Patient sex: M
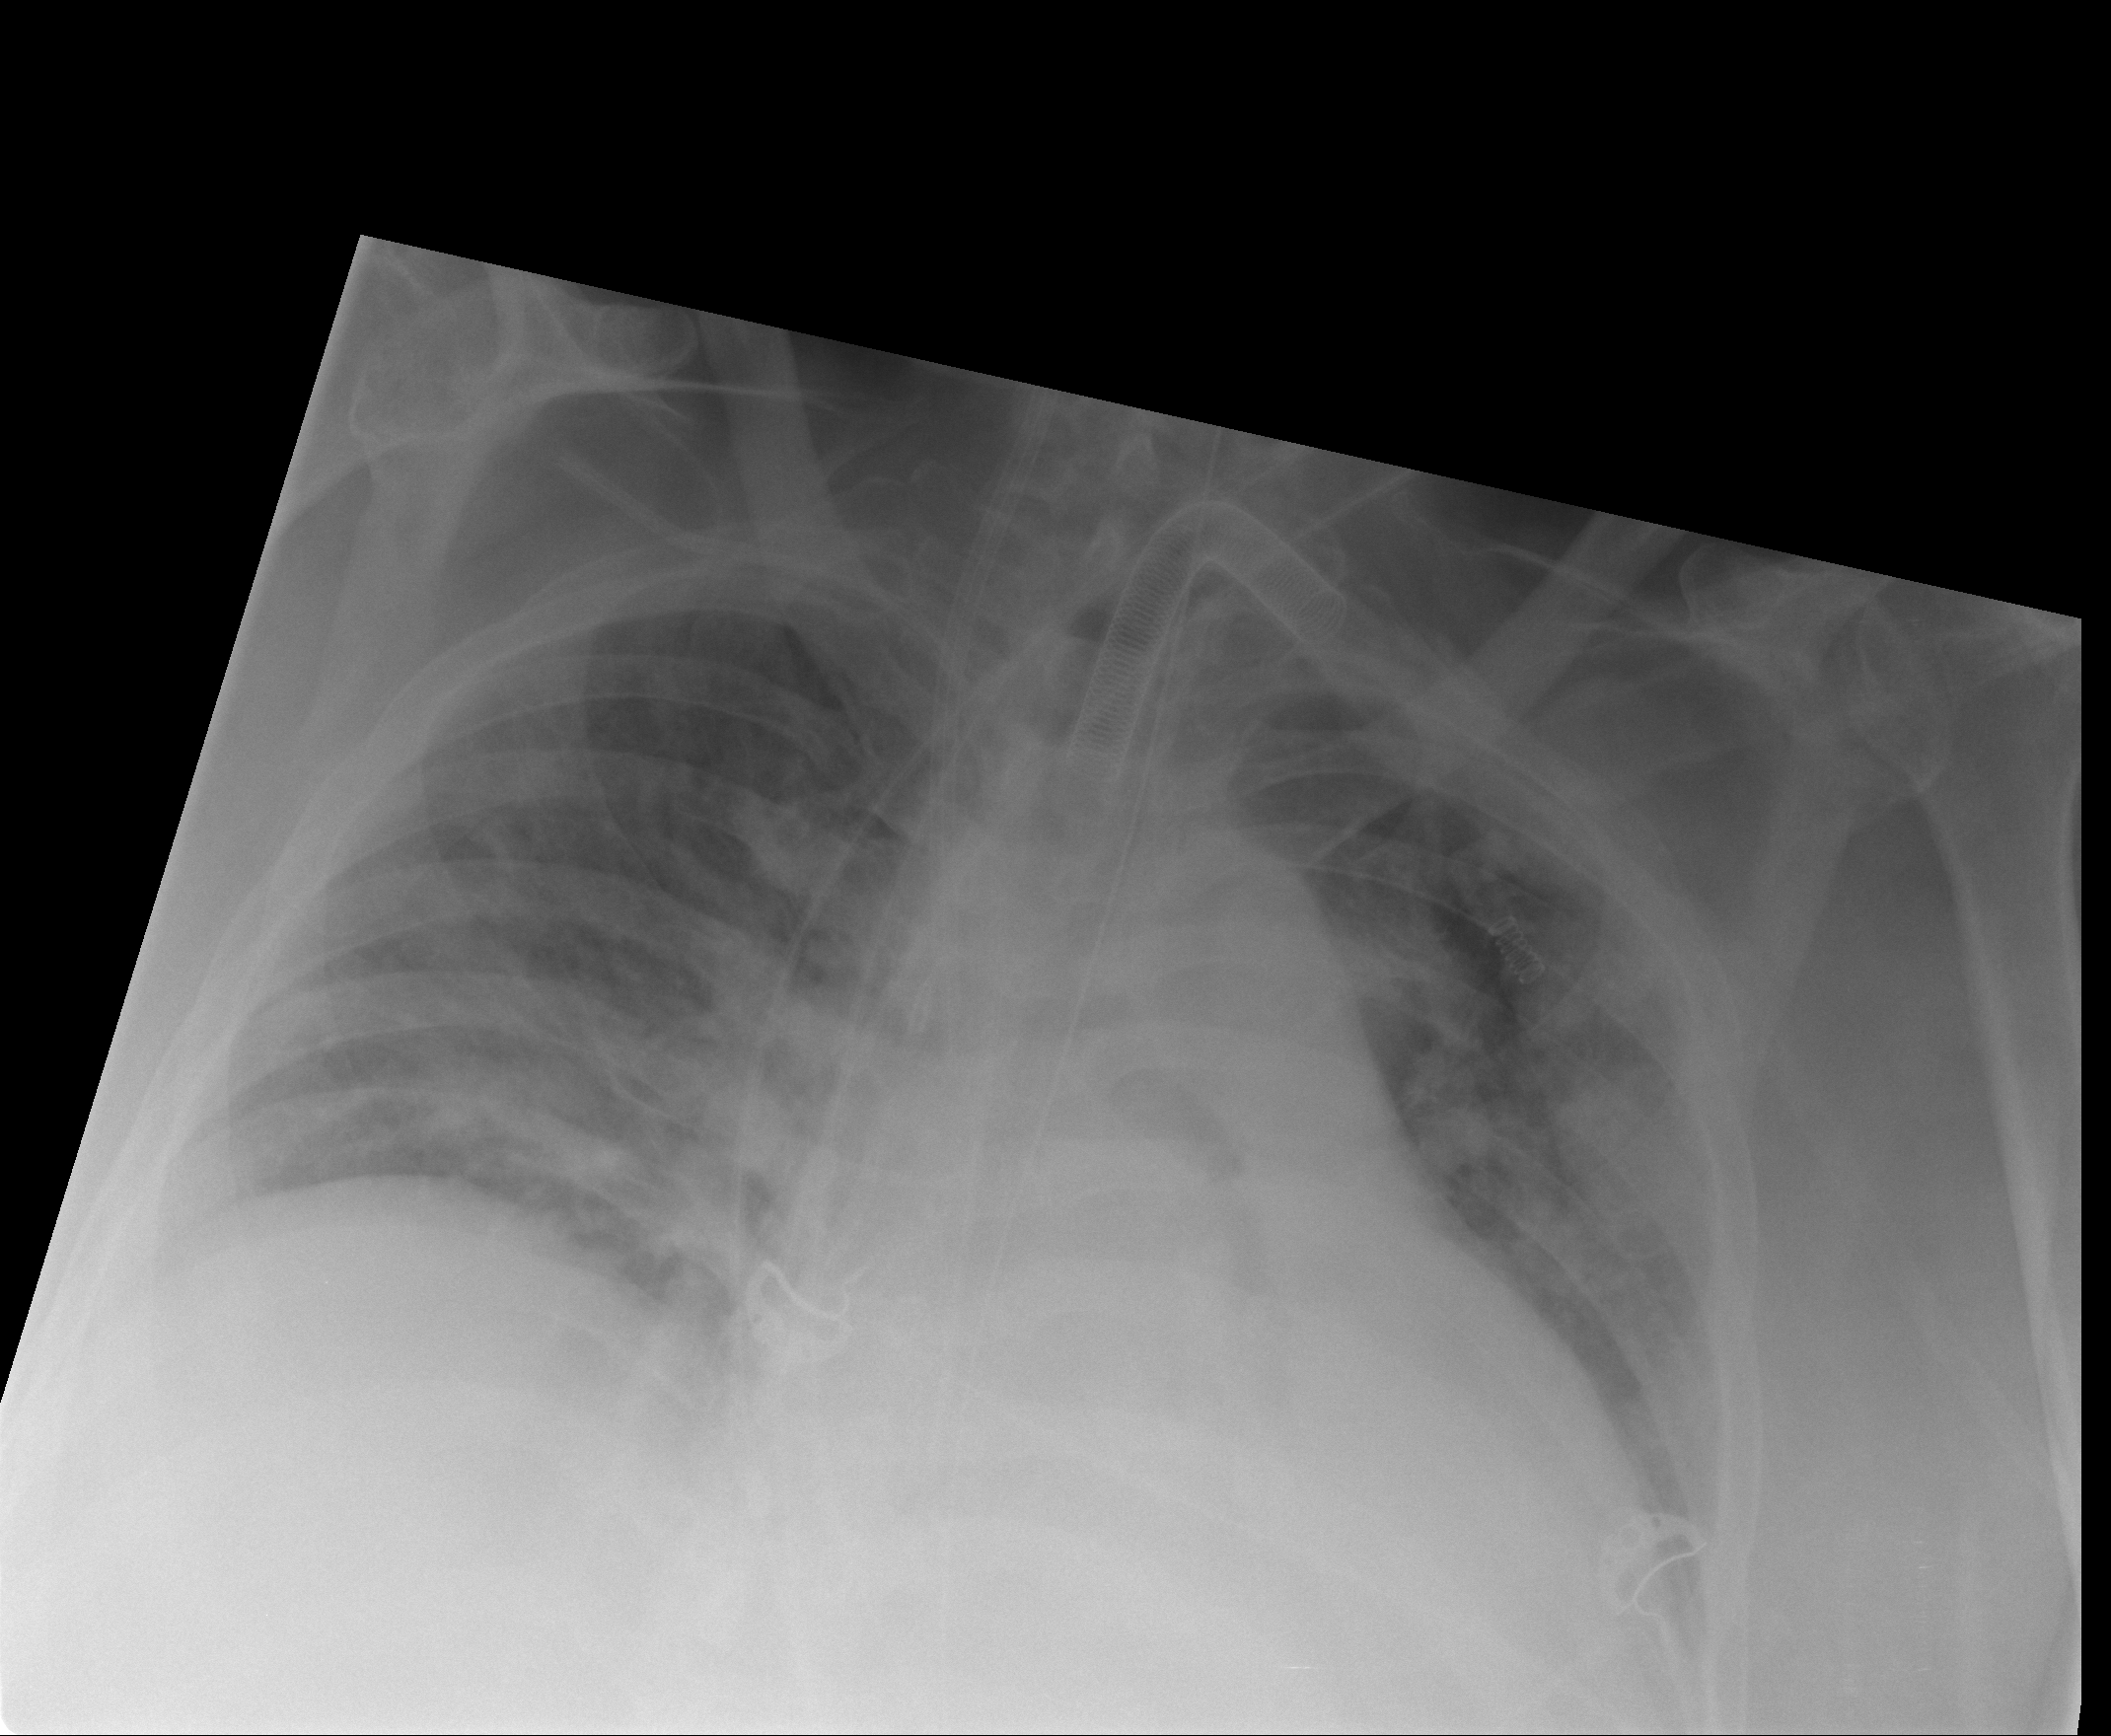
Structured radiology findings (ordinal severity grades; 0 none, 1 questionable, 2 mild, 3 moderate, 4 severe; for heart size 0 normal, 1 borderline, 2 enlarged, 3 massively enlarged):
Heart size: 2
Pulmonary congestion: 3
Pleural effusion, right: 2
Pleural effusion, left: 2
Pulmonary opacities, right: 2
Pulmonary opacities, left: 3
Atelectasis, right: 2
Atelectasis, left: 2